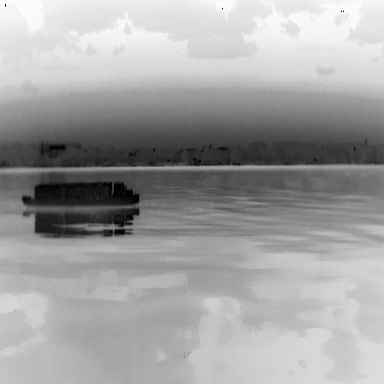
There is a fishing_boat in the infrared image.